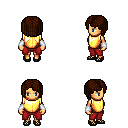
a pixel art fantasy rpg character, female body template, human, tanned skin, gold chest armor, red pants, brown pageboy hairstyle, white cloth bracers, ghillies, four views (front, back, left, right), 2x2 character sprite sheet, small pixel art, hard edges, no anti-aliasing